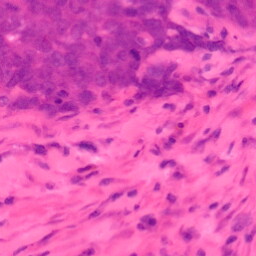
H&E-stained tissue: Colon